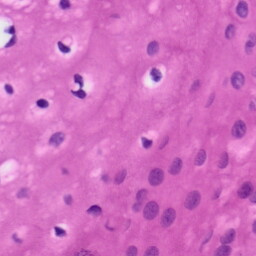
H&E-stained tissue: Tonsil